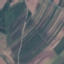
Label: PermanentCrop